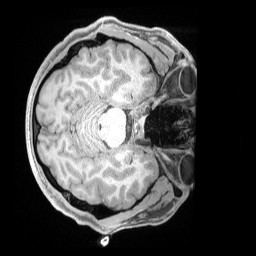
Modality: T1w
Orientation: axial
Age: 36
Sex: male
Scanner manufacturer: siemens
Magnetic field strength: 3 T
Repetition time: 2 s
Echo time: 0.00211 s